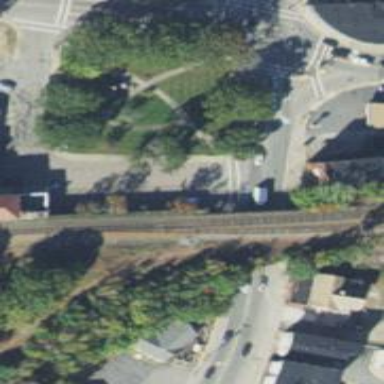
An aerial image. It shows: Disused railway.